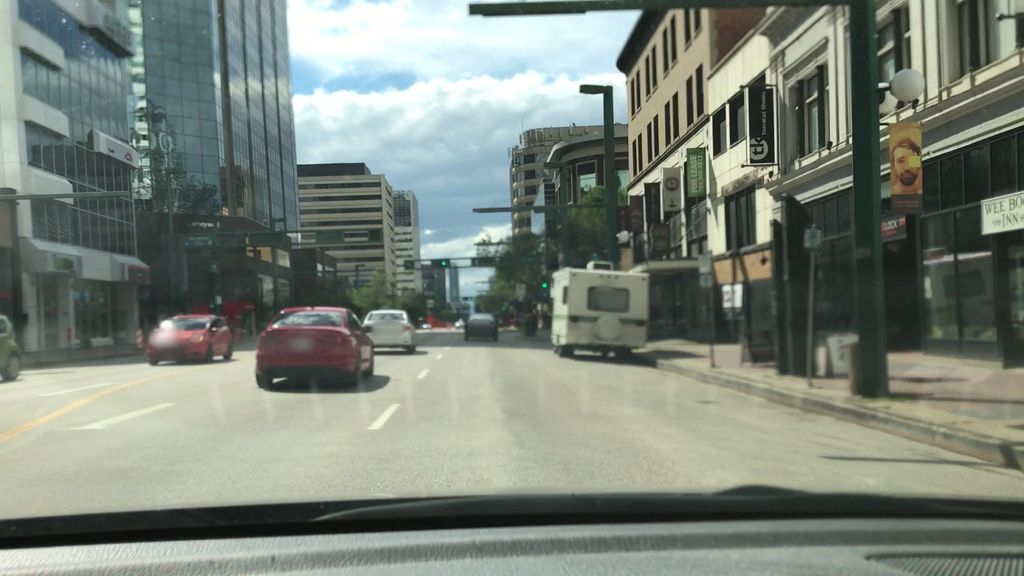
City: edmonton